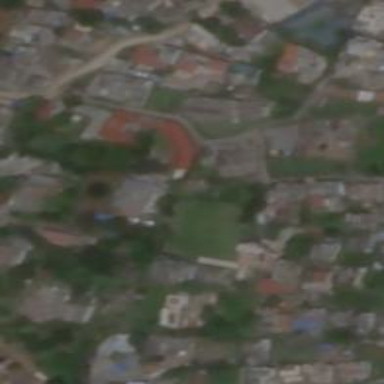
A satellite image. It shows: School.